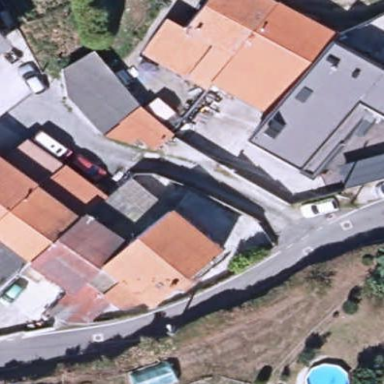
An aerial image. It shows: Simple house.